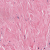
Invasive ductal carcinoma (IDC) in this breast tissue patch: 0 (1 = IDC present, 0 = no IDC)